Field crop: tomato
Growth stage: 1
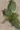
Species: solanum